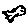
Label: fish